Question: I have a table that I want to give the user the ability to select. I added an button, value="Update", to the beginning of the row, and assigned an onclick value. My problem is that I want to send other items(in td>s on the same row) from the row to the function called by the button.
How do I get the information from the row the button is on? I would like to pass the "Name" and "Last Update Time" to the function the button calls. I tried using the following:
'''
$("#Report input[name=btn_id]").closest('td').attr('text')
'''
but it returns "undefined," which I am not surprised by, as I think this is due to it not knowing what row of the table to pull from.
Here is a view of the table:
Here is the code behind the table:
'''
<table align="center" border="1" class="report" id="report">
<thead>
<tr>
<th width="75">Update</th>
<th width="500">Name</th>
<th width="50">Info</th>
<th width="100">location</th>
<th width="100">Last Update Time</th>
</tr>
</thead>
<tbody>
<tr class="parent" id="other_app">
<td align="center">
<input type="button" name="btn_id" value="Update" onclick="UpdateRec(d1)">
</td>
<td name="App_Name">Test1</td>
<td align="center">None</td>
<td align="center">Desktop</td>
<td align="center">2014-06-30 18:22:39</td>
</tr>
<tr class="parent" id="other_app">
<td align="center">
<input type="button" name="btn_id" value="Update" onclick="UpdateAppRec(d1)">
</td>
<td name="App_Name">Test1</td>
<td align="center">None</td>
<td align="center">Server</td>
<td align="center">2014-03-30 16:20:15</td>
</tr>
</tbody>
'''
Any help would be appreciated.
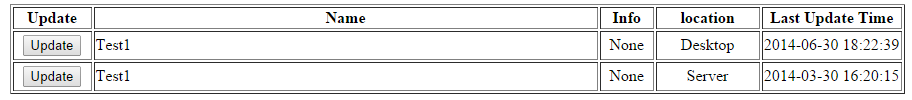
Answer: Embrace the power of .
Using:
'''
onclick="UpdateRec(this)"
'''
..in your function:
'''
function UpdateRec(el) {
var targetRow = $(el).parents('tr')
...
}
'''
Using passes a reference to the clicked element. You can then use jQuery to select the parent table row. From there you can use .find() to select anything in that row.
Another way to do this would be to use HTML5 data- attributes on this button itself:
'''
<input type="button" name="btn_id" value="Update" onclick="UpdateRec(d1)" data-appName="something" />
'''
In the same function you can then use '$(el).data('appName')' to get the value directly without looking up values in other DOM elements.